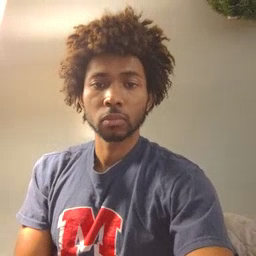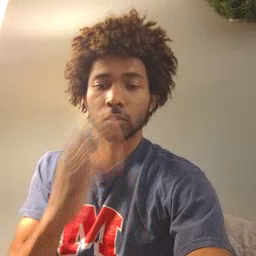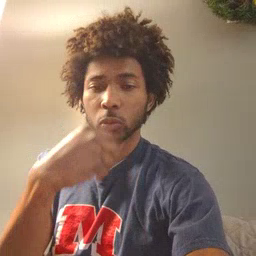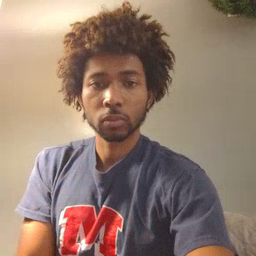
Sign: pretty